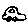
Label: car